Interaction volume radius: 5 \u00c5
Interaction volume height: 20 \u00c5
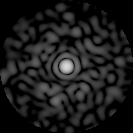
Disorder parameter: 0.8317